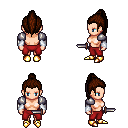
a pixel art fantasy rpg character, female body template, human, light skin, steel arm armor, red pants, brown long topknot hairstyle, white cloth bracers, gold boots, dagger, four views (front, back, left, right), 2x2 character sprite sheet, small pixel art, hard edges, no anti-aliasing